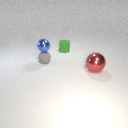
small blue metal sphere above small gray rubber sphere